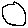
Label: circle